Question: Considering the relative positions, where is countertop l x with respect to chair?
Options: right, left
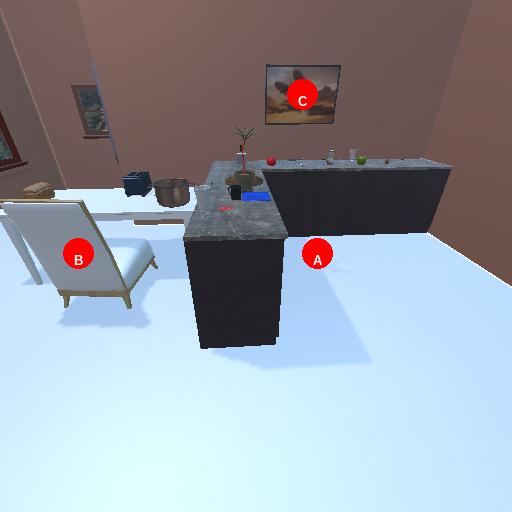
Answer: right